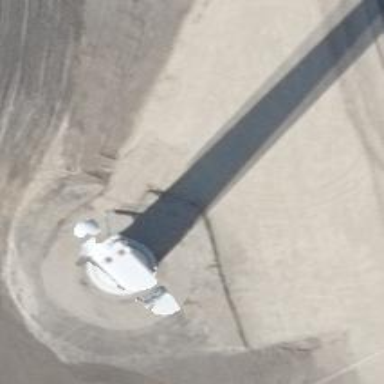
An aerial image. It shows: Wind generator powered by wind. The generator type is horizontal axis and it uses wind turbines.